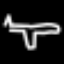
Label: airplane